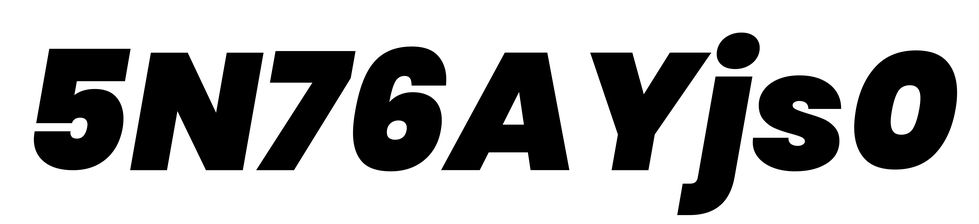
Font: Poppins-BlackItalic